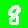
Digit: 8